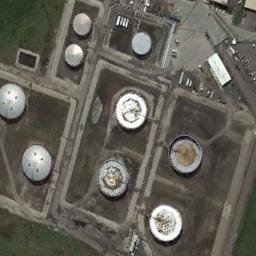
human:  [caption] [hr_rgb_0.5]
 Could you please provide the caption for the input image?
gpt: There are many storage tanks on the bare land next to the grass .

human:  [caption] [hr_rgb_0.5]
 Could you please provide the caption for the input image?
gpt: The grass is beside the storage tanks .

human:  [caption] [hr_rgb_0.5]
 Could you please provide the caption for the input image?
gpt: There are many different-sized storage tanks and many buildings in the factory, And there are large lawns in the factory .

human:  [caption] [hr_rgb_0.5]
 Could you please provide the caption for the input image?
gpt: There are three larger storage tanks and more than a dozen smaller storage tanks .

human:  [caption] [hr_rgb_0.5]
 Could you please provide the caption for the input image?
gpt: There are some storage tanks arranged irregularly .